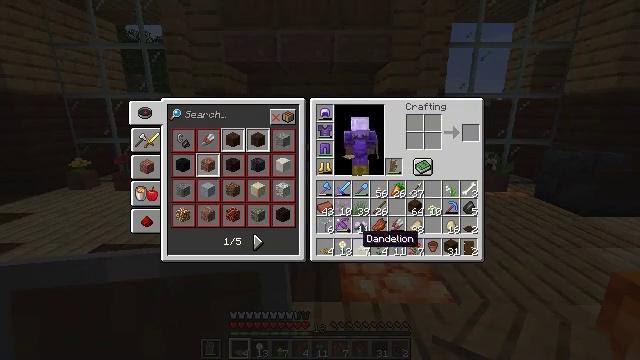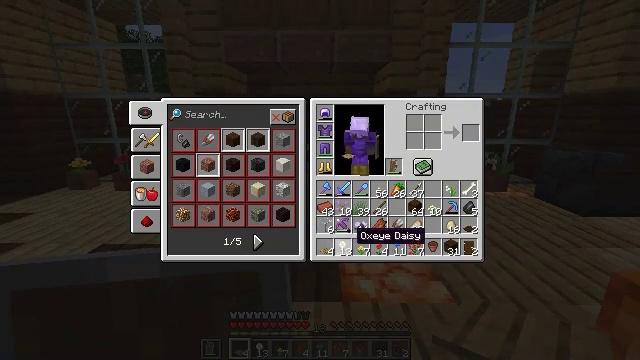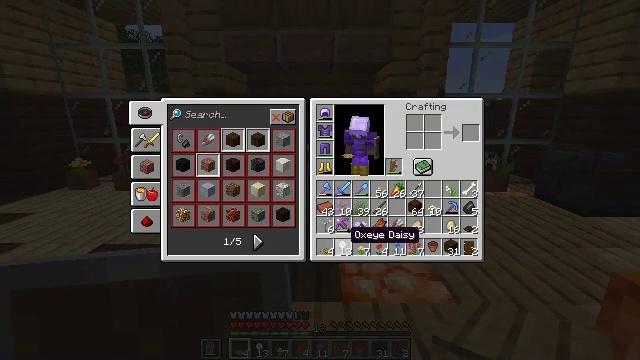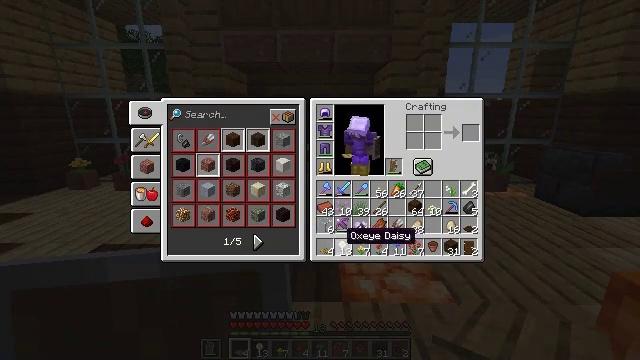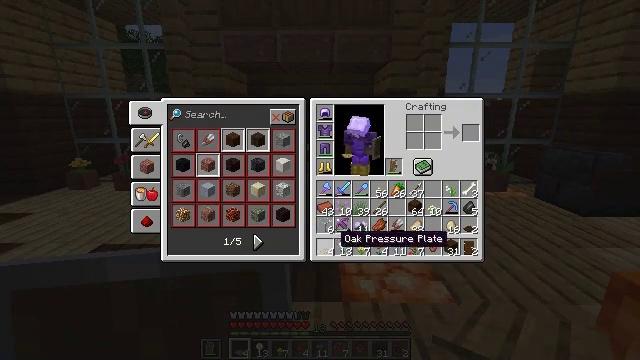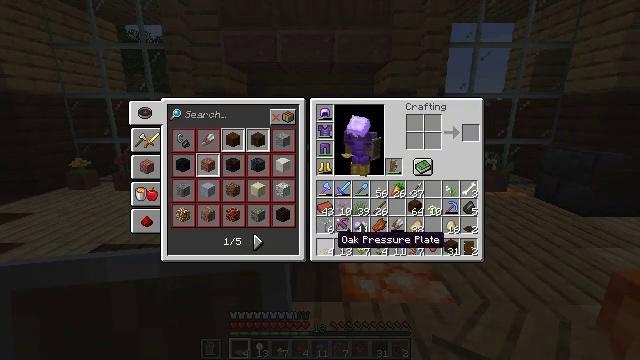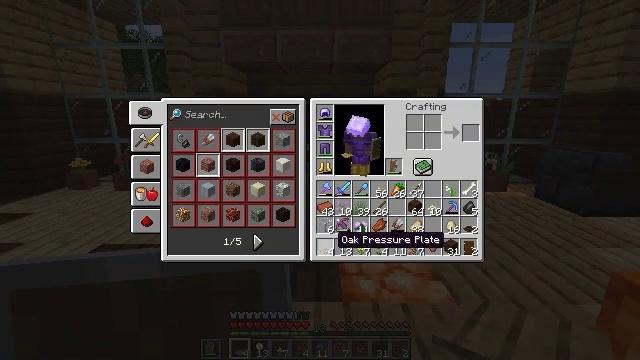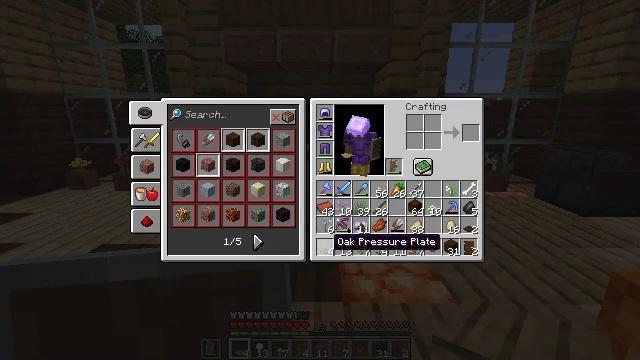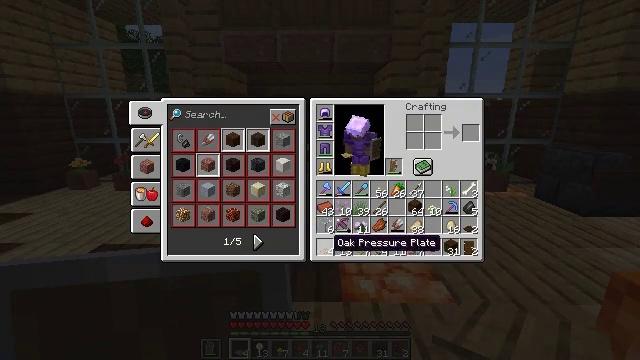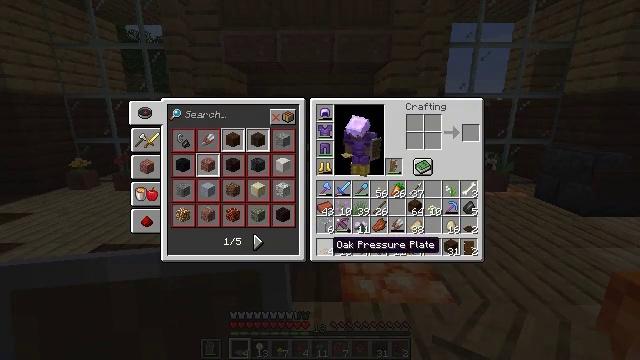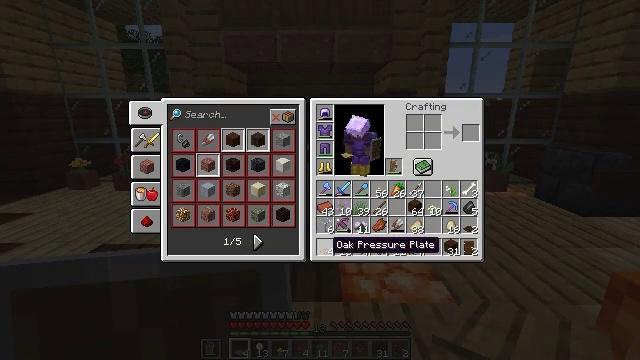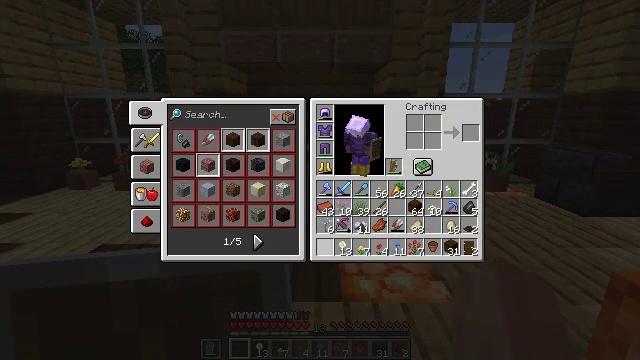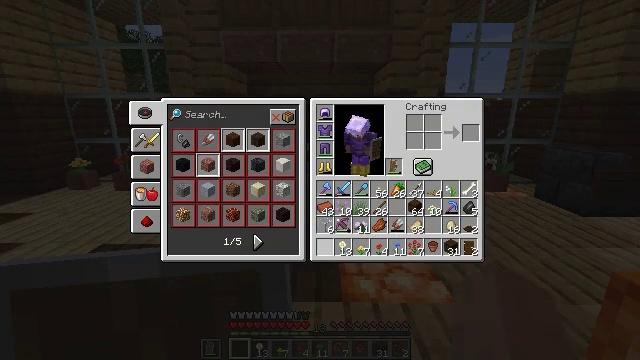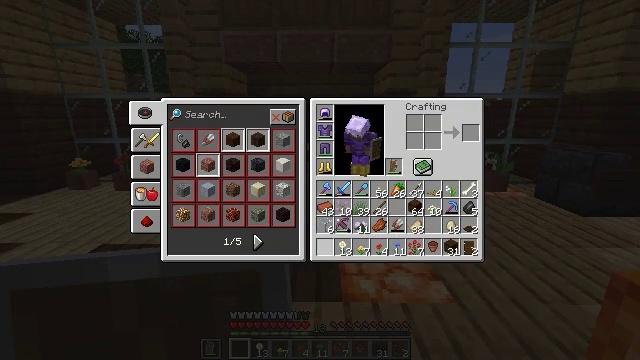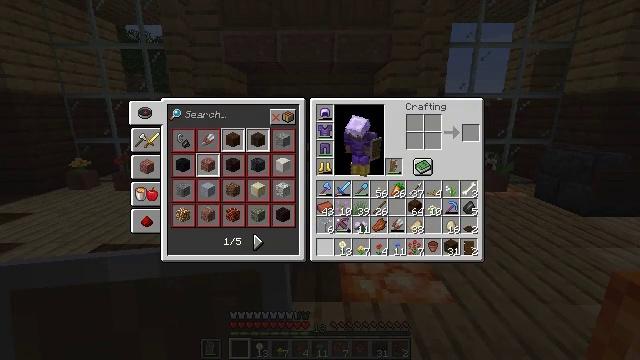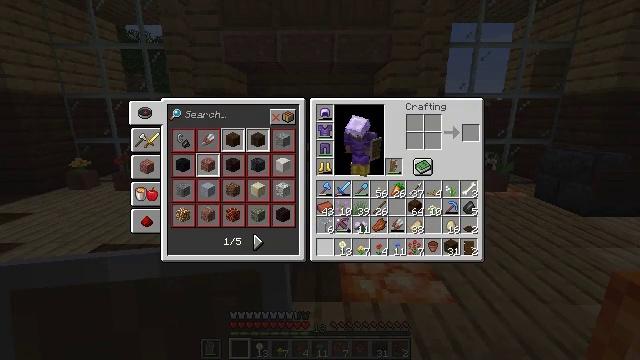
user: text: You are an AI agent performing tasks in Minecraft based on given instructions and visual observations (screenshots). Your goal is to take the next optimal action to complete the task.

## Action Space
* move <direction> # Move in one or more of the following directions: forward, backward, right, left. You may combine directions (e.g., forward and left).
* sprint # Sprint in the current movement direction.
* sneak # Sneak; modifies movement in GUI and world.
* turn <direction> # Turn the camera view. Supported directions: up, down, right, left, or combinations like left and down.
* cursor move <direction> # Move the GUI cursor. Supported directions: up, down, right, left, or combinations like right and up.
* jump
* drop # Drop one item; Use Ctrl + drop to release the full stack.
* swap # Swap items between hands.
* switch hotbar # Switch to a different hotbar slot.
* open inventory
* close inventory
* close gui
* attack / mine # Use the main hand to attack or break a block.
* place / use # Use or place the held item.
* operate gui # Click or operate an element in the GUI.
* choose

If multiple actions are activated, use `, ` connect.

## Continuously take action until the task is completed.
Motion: motion action
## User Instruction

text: Collect the oak pressure plate for later use.
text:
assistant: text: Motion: sneak
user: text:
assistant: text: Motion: sneak
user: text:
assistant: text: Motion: sneak
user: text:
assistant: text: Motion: sneak
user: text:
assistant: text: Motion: sneak
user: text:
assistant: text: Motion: sneak
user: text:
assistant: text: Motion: sneak
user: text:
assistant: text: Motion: sneak
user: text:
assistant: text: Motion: sneak
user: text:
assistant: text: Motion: sneak
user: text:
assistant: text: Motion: sneak, operate gui
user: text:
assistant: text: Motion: sneak, operate gui
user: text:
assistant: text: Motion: sneak
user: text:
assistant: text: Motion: sneak
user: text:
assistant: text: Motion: sneak
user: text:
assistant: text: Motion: sneak, cursor move right
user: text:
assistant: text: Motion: sneak, cursor move right and up
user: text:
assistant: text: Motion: sneak
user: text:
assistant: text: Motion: sneak
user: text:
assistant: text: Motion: sneak
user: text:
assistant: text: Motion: sneak, cursor move left and up
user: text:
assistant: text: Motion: sneak, cursor move left
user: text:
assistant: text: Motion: sneak
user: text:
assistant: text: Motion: sneak
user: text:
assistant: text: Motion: sneak
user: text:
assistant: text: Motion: sneak, operate gui
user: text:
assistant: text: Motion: sneak, operate gui
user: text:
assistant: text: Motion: sneak, operate gui
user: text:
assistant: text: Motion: sneak
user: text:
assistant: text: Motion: no_op